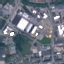
Land use / land cover class: Industrial